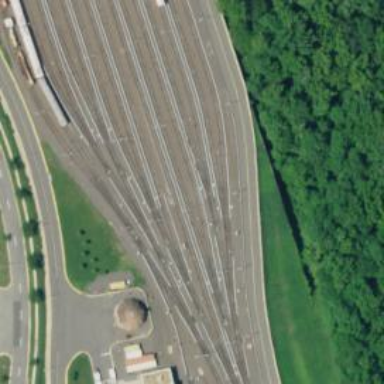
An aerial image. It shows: Yard area with electrified rail tracks.